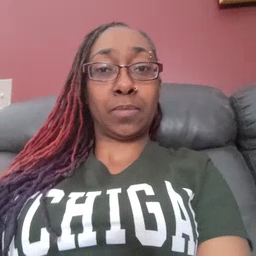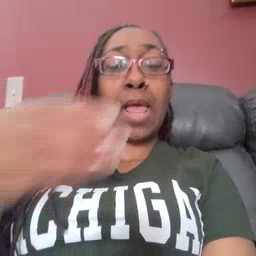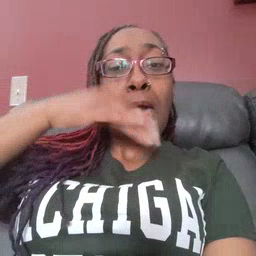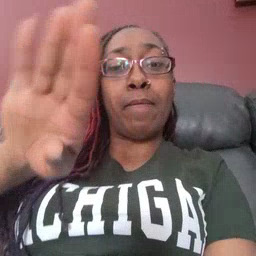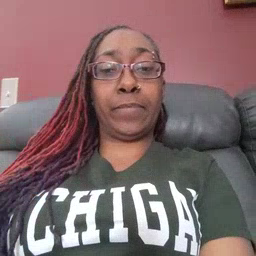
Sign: elephant